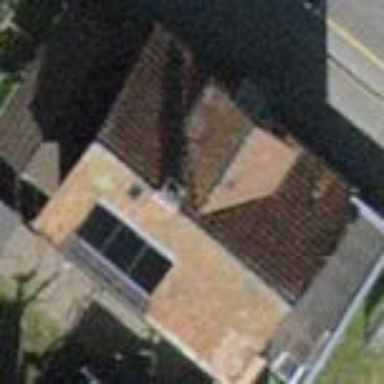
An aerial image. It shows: Detached building with gabled tile roof.